Question: I have a error that keeps happening and I was wondering if any one could help me with it. Attached is my code and the error that keeps happening.
'''
import csv
newrow={'Last Sale Date': '', 'Last Sale Amount': '', 'First Name': '', 'Last Name': '', 'Email Adres': '', 'Franchise': '', 'State': '', 'Postal/Zip Code': '', 'Last Web Order ID': '', 'osg_web_dir': ''}
new_field_names = newrow.keys()
with open('SOR935csv_(1).csv', 'r') as f1, open('FACTS_bronto_import_add.csv', 'wb') as f2:
cf1 = csv.DictReader(f1, fieldnames=('CustNo1', 'CustNo2', 'LastOrderDate', 'LastOrderAmount', 'FirstName', 'LastName', 'UserNo', 'Email', 'Franchise', 'PrevOrderDate', 'PrevOrderAmount', 'State', 'ZIP', 'Amt1', 'Amt2', 'Amt3', 'SalesPerson'))
cf2 = csv.DictWriter(f2, new_field_names)
cf2.writeheader()
for row in cf1:
nr = newrow
nr['Last Sale Date'] = row['LastOrderDate'].strip()
nr['Last Sale Amount'] = row['LastOrderAmount'].strip()
nr['Email Addres'] = row['Email'].strip().split(',',1)[0]
nr['Franchise'] = row['Franchise'].strip()
nr['State'] = row['State'].strip()
nr['Postal/Zip Code'] = row['ZIP'].strip()
nr['Last Web Order ID'] = row['PrevOrderDate'].strip()
nr['osg_web_dir'] = row['SalesPerson'].strip()
print nr
cf2.writerow(nr)
#with open('SOR935csv_(1).csv', 'rb') as f1, # open('FACTS_bronto_import_add.csv', 'ab') as f2:
# for inrow in f1:
# outrow = {
# outrow[0] = str(inrow[2])
# f2.write(', '.join(outrow))
'''

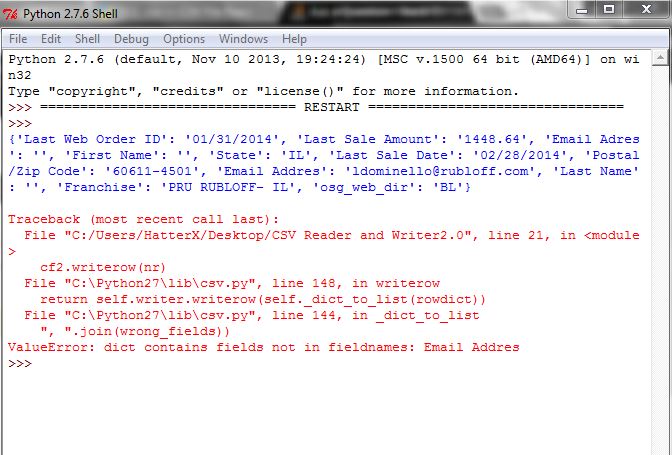
Answer: In your 'newrow' dict you have 'Email Adres' and your csv has 'Email Addres'. Change it in 'newrow' and you should be set.